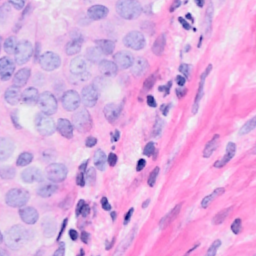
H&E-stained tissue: Breast